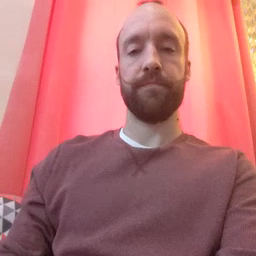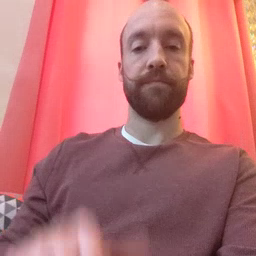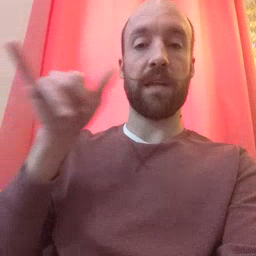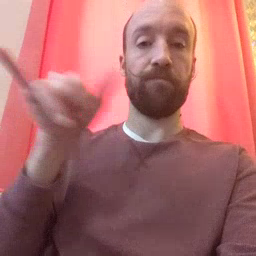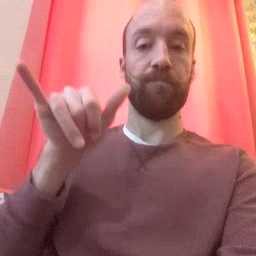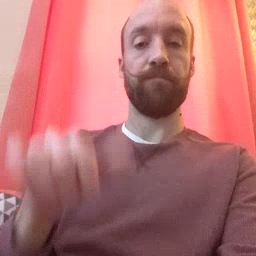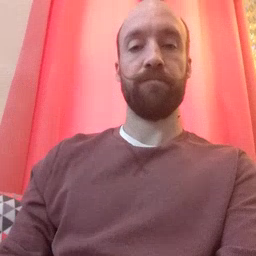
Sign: same